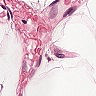
Metastatic tissue present: no